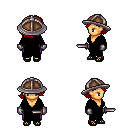
a pixel art fantasy rpg character, female body template, human, tanned skin, black robe, magenta pants, red swoop hairstyle, chain helm, metal gloves, ghillies, dagger, four views (front, back, left, right), 2x2 character sprite sheet, small pixel art, hard edges, no anti-aliasing